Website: apple
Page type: account-dashboard
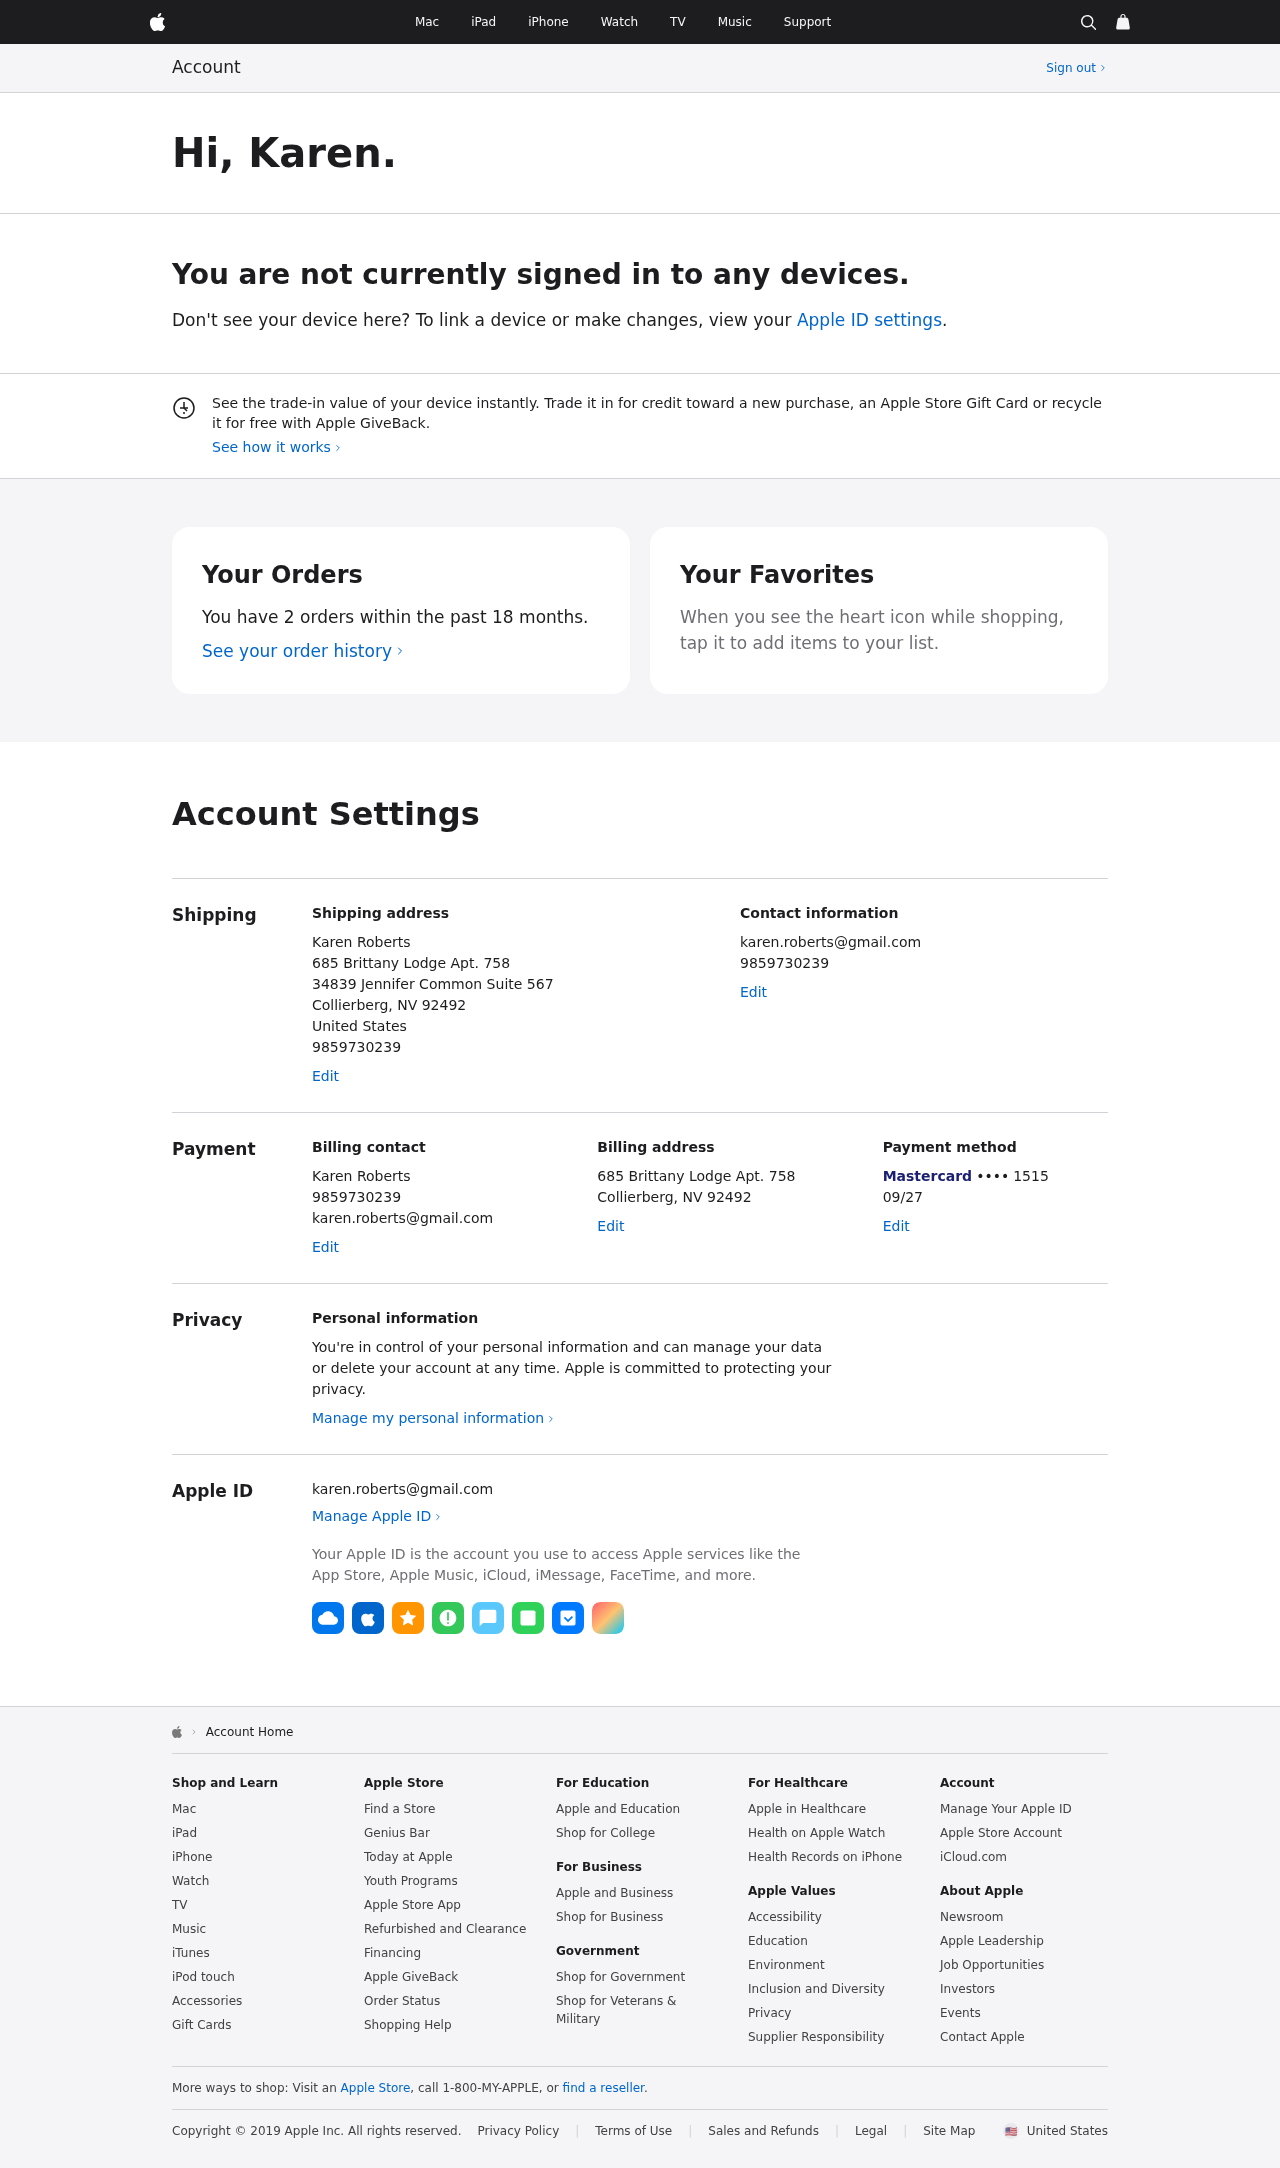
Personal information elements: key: PII_CARD_EXPIRY
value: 09/27
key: PII_CARD_LAST4
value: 1515
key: PII_CARD_TYPE
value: Mastercard
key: PII_CITY_STATE_ZIP
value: Collierberg, NV 92492
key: PII_COUNTRY
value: United States
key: PII_EMAIL
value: karen.roberts@gmail.com
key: PII_FIRSTNAME
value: Karen
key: PII_FULLNAME
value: Karen Roberts
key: PII_PHONE
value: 9859730239
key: PII_STREET
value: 685 Brittany Lodge Apt. 758
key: PII_STREET2
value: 34839 Jennifer Common Suite 567
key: PII_PHONE2
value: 9859730239
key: PII_FULLNAME2
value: Karen Roberts
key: PII_PHONE3
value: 9859730239
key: PII_EMAIL2
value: karen.roberts@gmail.com
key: PII_CITY_STATE_ZIP2
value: Collierberg, NV 92492
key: PII_EMAIL3
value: karen.roberts@gmail.com